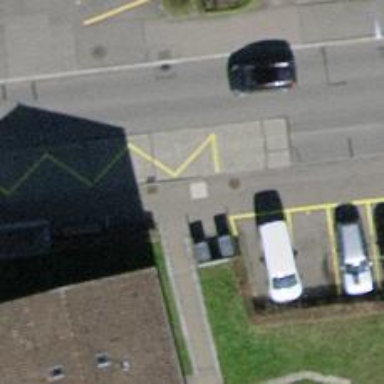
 serving as platform for public transportation."